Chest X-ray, AP view. Patient: 16 years old, sex M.
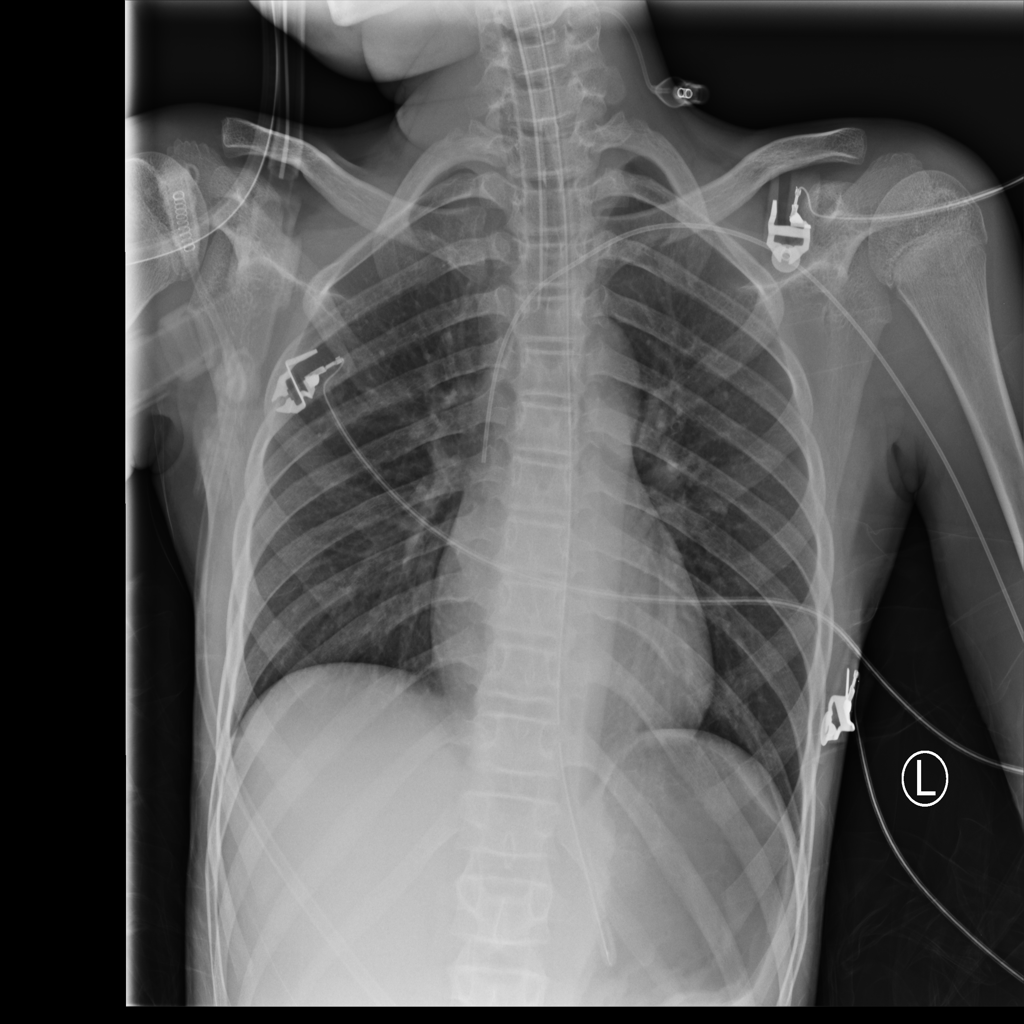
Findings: No Finding